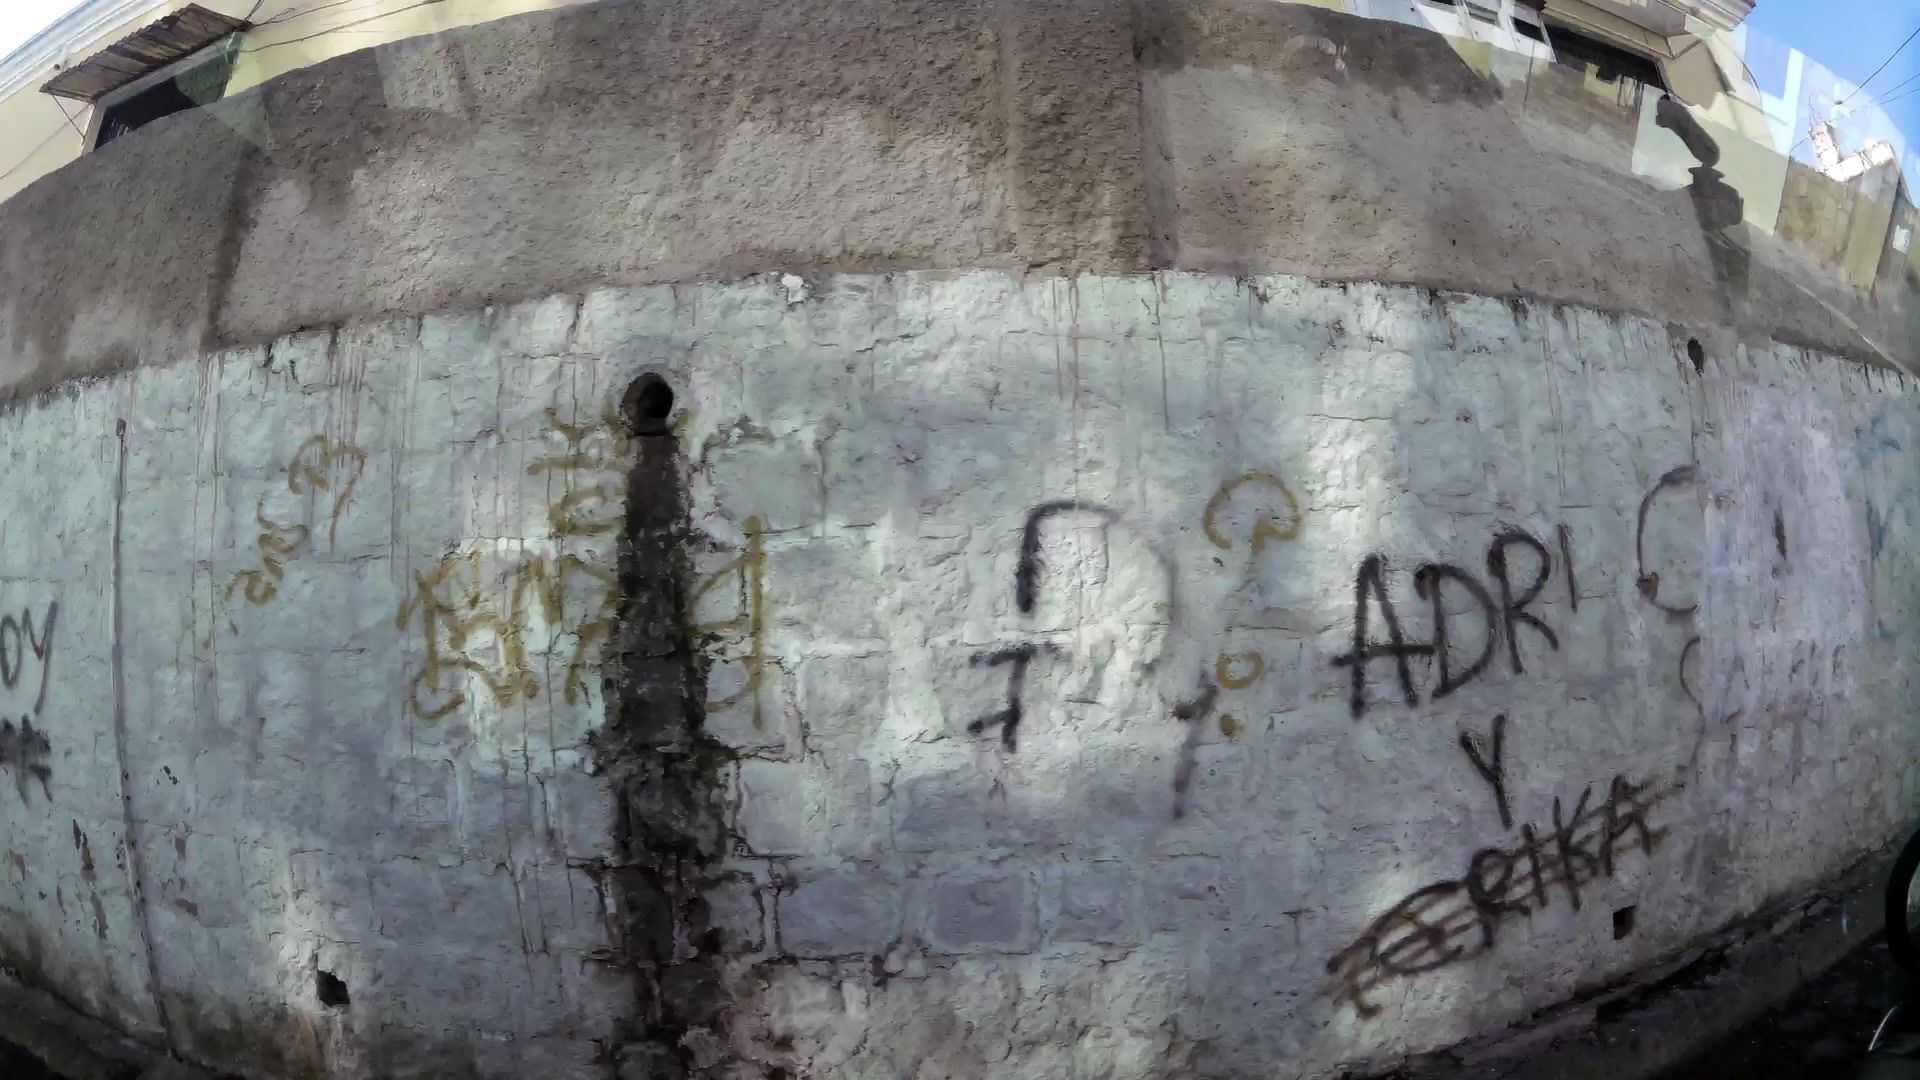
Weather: snowy
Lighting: day
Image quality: slightly poor
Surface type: driving surface
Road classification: residential
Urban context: urban centre
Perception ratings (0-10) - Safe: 3.12, Lively: 0.98, Beautiful: 2.66, Boring: 6.65, Depressing: 3.54, Wealthy: 5.3